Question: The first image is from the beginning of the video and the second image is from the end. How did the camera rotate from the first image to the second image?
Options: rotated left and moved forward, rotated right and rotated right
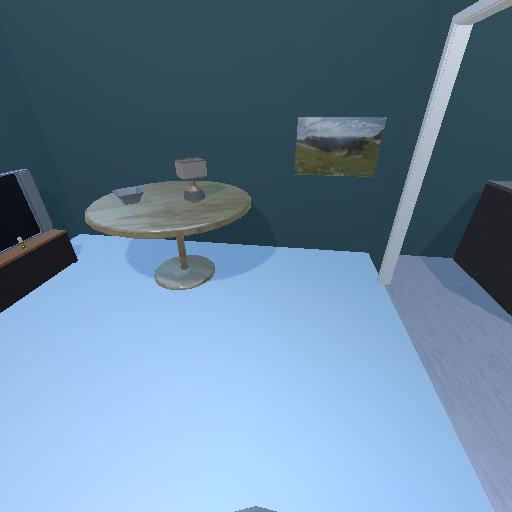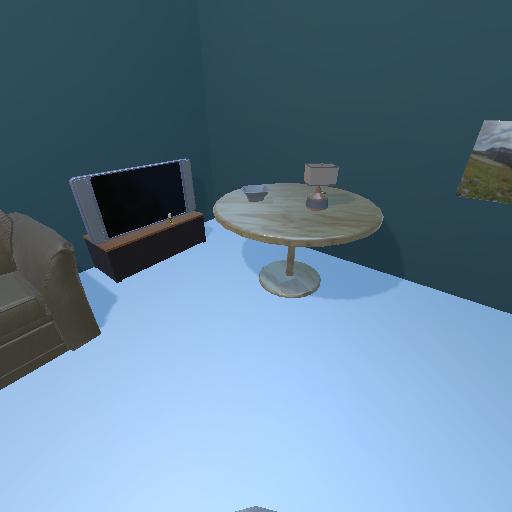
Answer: rotated left and moved forward